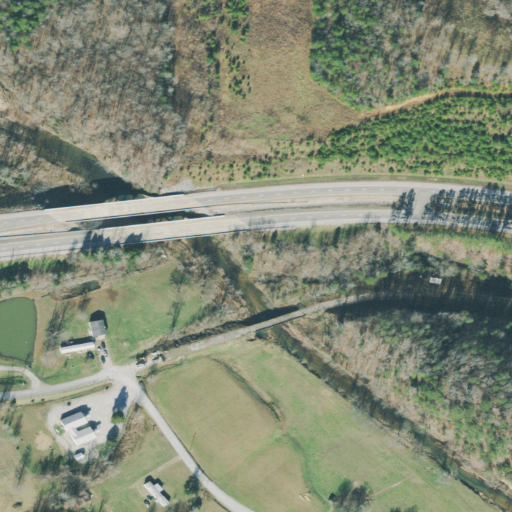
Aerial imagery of valley in Tennessee named Lee Hollow containing deciduous forest, pasture, mixed forest, medium intensity development, low intensity development, evergreen forest, shrub, open development, barren land, and high intensity development